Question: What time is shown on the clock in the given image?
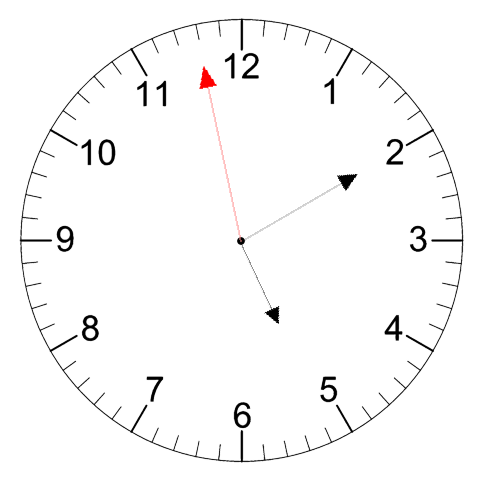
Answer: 05:09:58